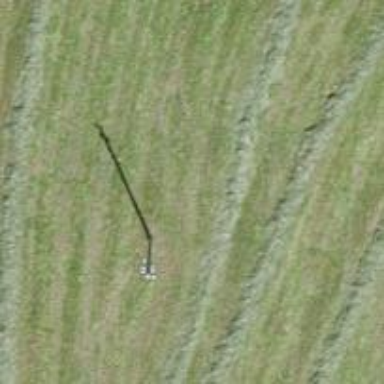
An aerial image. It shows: Power pole.